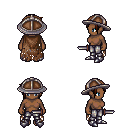
a pixel art fantasy rpg character, female body template, human, dark skin, brown tattered cape, metal pants, brown pixie cut hairstyle, chain helm, metal boots, dagger, four views (front, back, left, right), 2x2 character sprite sheet, small pixel art, hard edges, no anti-aliasing